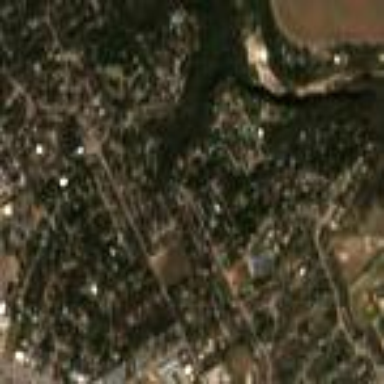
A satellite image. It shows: This residential area consists of single-family homes.